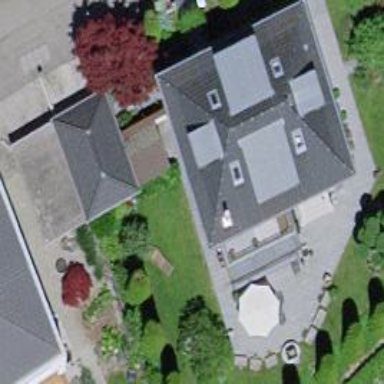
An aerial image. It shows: House with hipped roof.